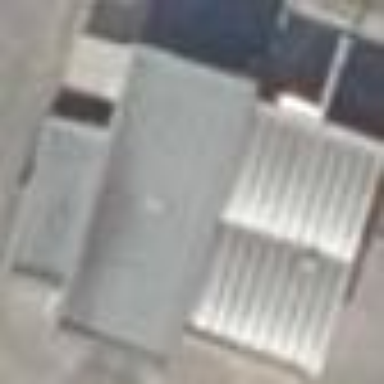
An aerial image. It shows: Car wash facility located inside building.